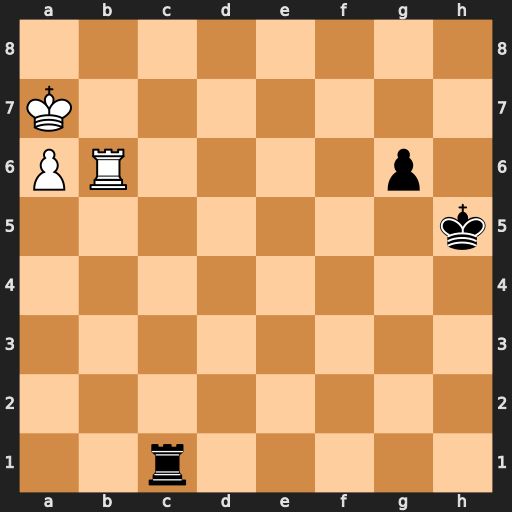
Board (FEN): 8/K7/PR4p1/7k/8/8/8/2r5
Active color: w
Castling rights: -
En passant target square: -
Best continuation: Kb7 Rd1 a7